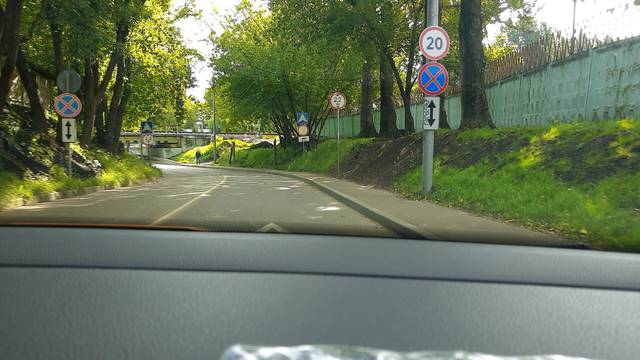
Region: Russia
Coordinates: 55.804, 37.597